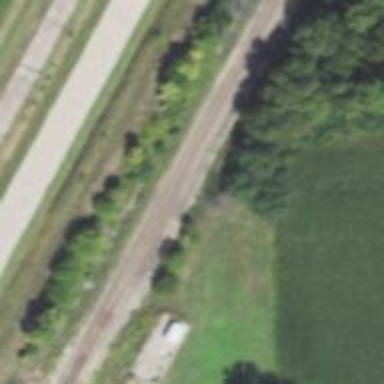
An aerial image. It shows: Railway siding with rails.